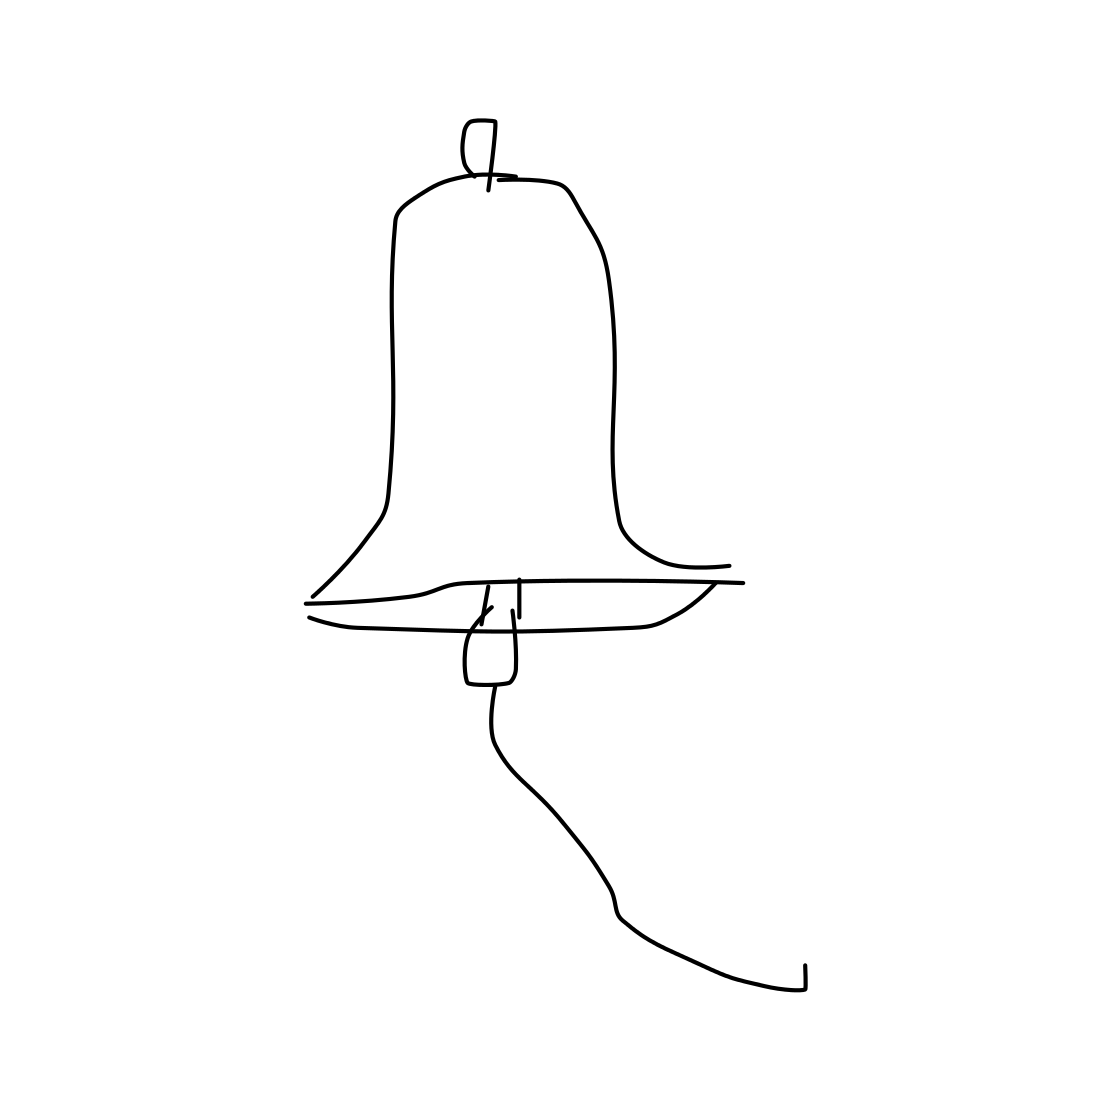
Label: bell